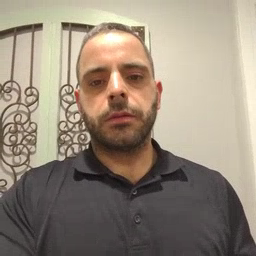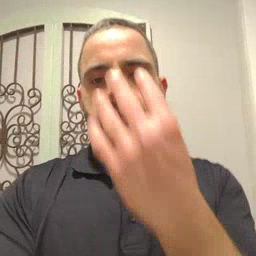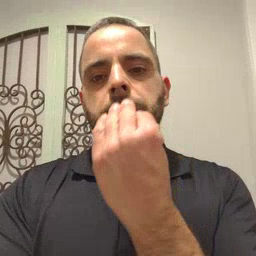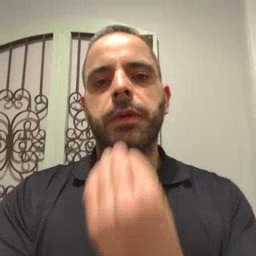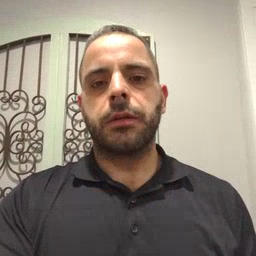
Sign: sleepy